Question: I am new to spring restfull services. I know I made some mistakes in this. But I couldn't identify these. I don't know what should i do next. Please Suggest me to the following:
- - 'org.springframework.web.bind.annotation'-
I have just added the Screen shoots and the code below:
StateController.java
'''
package com.spring.restful;
import org.springframework.stereotype.Controller;
import org.springframework.web.bind.annotation.PathVariable;
import org.springframework.web.bind.annotation.RequestMapping;
import org.springframework.web.bind.annotation.RequestMethod;
import org.springframework.web.bind.annotation.ResponseBody;
@Controller
@RequestMapping("/state")
public class StateController {
@RequestMapping(value = "/{code}", method = RequestMethod.GET)
public @ResponseBody String getState(@PathVariable String code) {
String result;
if (code.equals("KL")) {
result = "Kerala";
} else {
result = "Default State";
}
return result;
}
}
'''
dispatcher-servlet.xml
'''
<?xml version="1.0" encoding="UTF-8"?>
<beans xmlns="http://www.springframework.org/schema/beans"
xmlns:context="http://www.springframework.org/schema/context"
xmlns:mvc="http://www.springframework.org/schema/mvc" xmlns:xsi="http://www.w3.org/2001/XMLSchema-instance"
xmlns:p="http://www.springframework.org/schema/p"
xsi:schemaLocation="
http://www.springframework.org/schema/beans
http://www.springframework.org/schema/beans/spring-beans-3.0.xsd
http://www.springframework.org/schema/context
http://www.springframework.org/schema/context/spring-context-3.0.xsd
http://www.springframework.org/schema/mvc
http://www.springframework.org/schema/mvc/spring-mvc-3.0.xsd">
<context:component-scan base-package="com.pretech" />
<mvc:annotation-driven />
</beans>
'''
web.xml
'''
<?xml version="1.0" encoding="UTF-8"?>
<web-app xmlns:xsi="http://www.w3.org/2001/XMLSchema-instance" xmlns="http://java.sun.com/xml/ns/javaee" xsi:schemaLocation="http://java.sun.com/xml/ns/javaee http://java.sun.com/xml/ns/javaee/web-app_2_5.xsd" id="WebApp_ID" version="2.5">
<display-name>SpringRestFulExample</display-name>
<servlet>
<servlet-name>dispatcher</servlet-name>
<servlet-class>org.springframework.web.servlet.DispatcherServlet</servlet-class>
<load-on-startup>1</load-on-startup>
</servlet>
<servlet-mapping>
<servlet-name>dispatcher</servlet-name>
<url-pattern>/</url-pattern>
</servlet-mapping>
</web-app>
'''

Suggest Your Thoughts...!!!
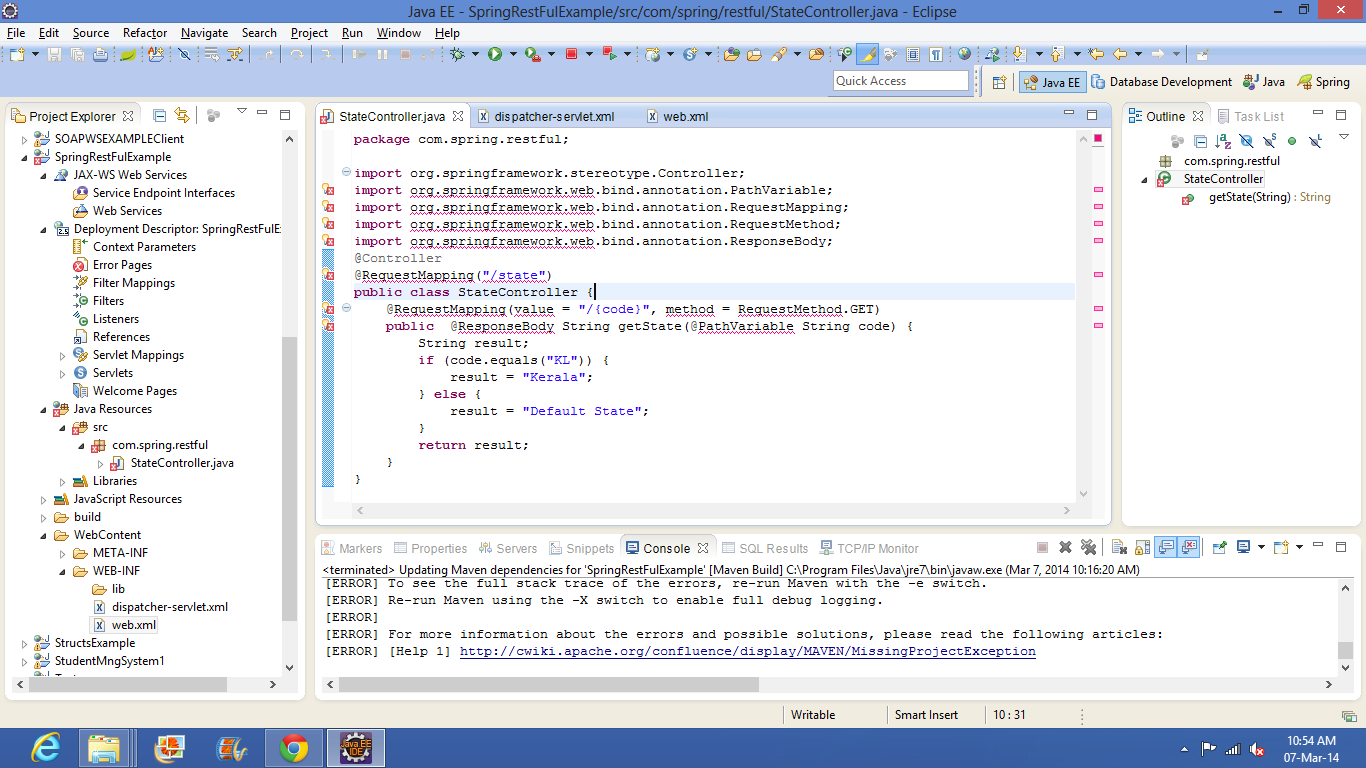
Answer: Copy Spring libs into WEB-INF/lib -> select all libs -> right click -> Build Path -> Add to Build Path -> and it's done
you can download spring jars from this link -> <URL>
There are different versions, you better download version 3 and later because they completely support spring Annotations based !
after your download got finished and you extract zip file, there may be 3 different jar files for each package Example spring core : (lib/bin, source, doc). you just need the lib/bin libs to copy into your WEB-INF/lib folder!
if you had any question, feel free to ask !